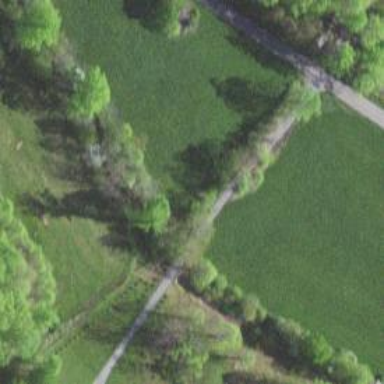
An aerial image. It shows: Driveway leading to service road.